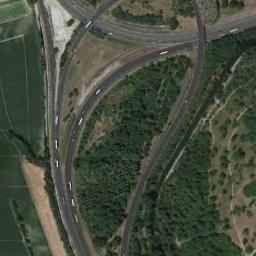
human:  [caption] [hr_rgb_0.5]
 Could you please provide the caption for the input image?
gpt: There are four large trucks on the overpass .

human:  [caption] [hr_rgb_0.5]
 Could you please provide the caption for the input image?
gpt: The overpass is next to the grass and some trees .

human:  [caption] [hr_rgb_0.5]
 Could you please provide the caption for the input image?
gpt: The directional overpass is over the roads on the green space .

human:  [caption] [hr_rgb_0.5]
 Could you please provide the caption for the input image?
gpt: There are many trees beside the overpass .

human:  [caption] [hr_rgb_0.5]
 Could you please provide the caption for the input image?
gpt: There are many green trees around the overpass .